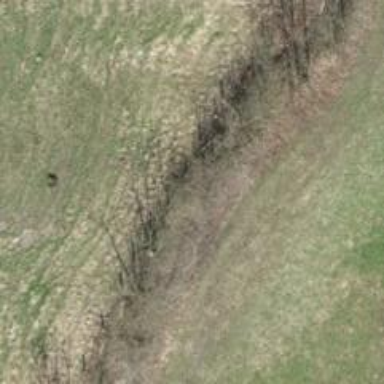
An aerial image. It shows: Grassy path.